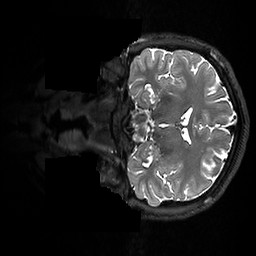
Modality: T2w
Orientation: coronal
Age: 23
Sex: female
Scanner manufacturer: ge
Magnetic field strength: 3 T
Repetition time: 3.202 s
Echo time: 0.05874 s